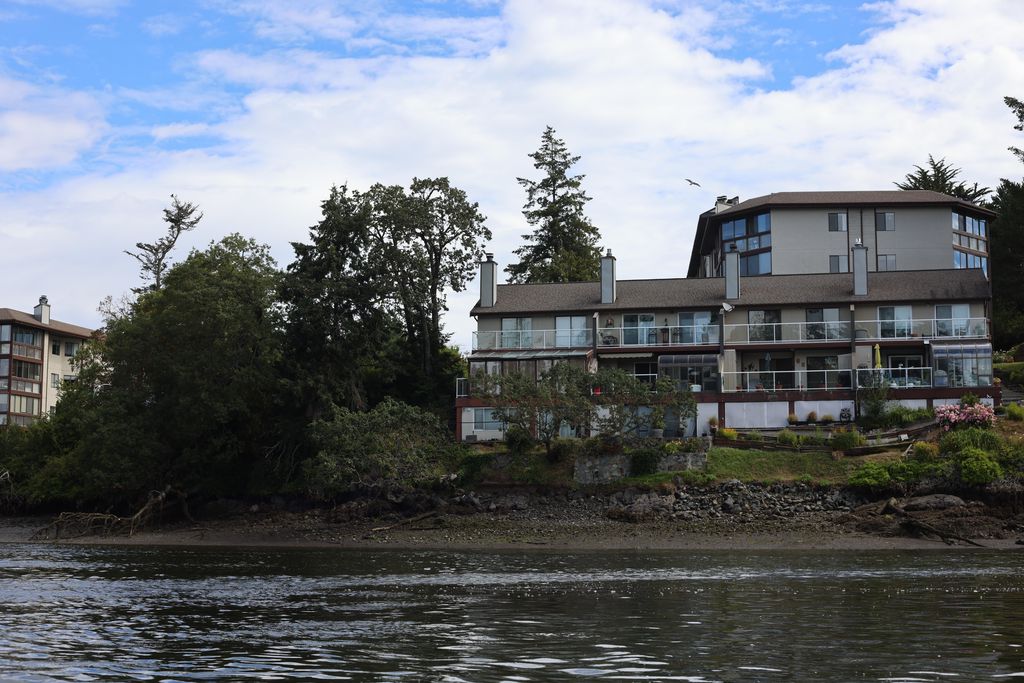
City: victoria